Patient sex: M
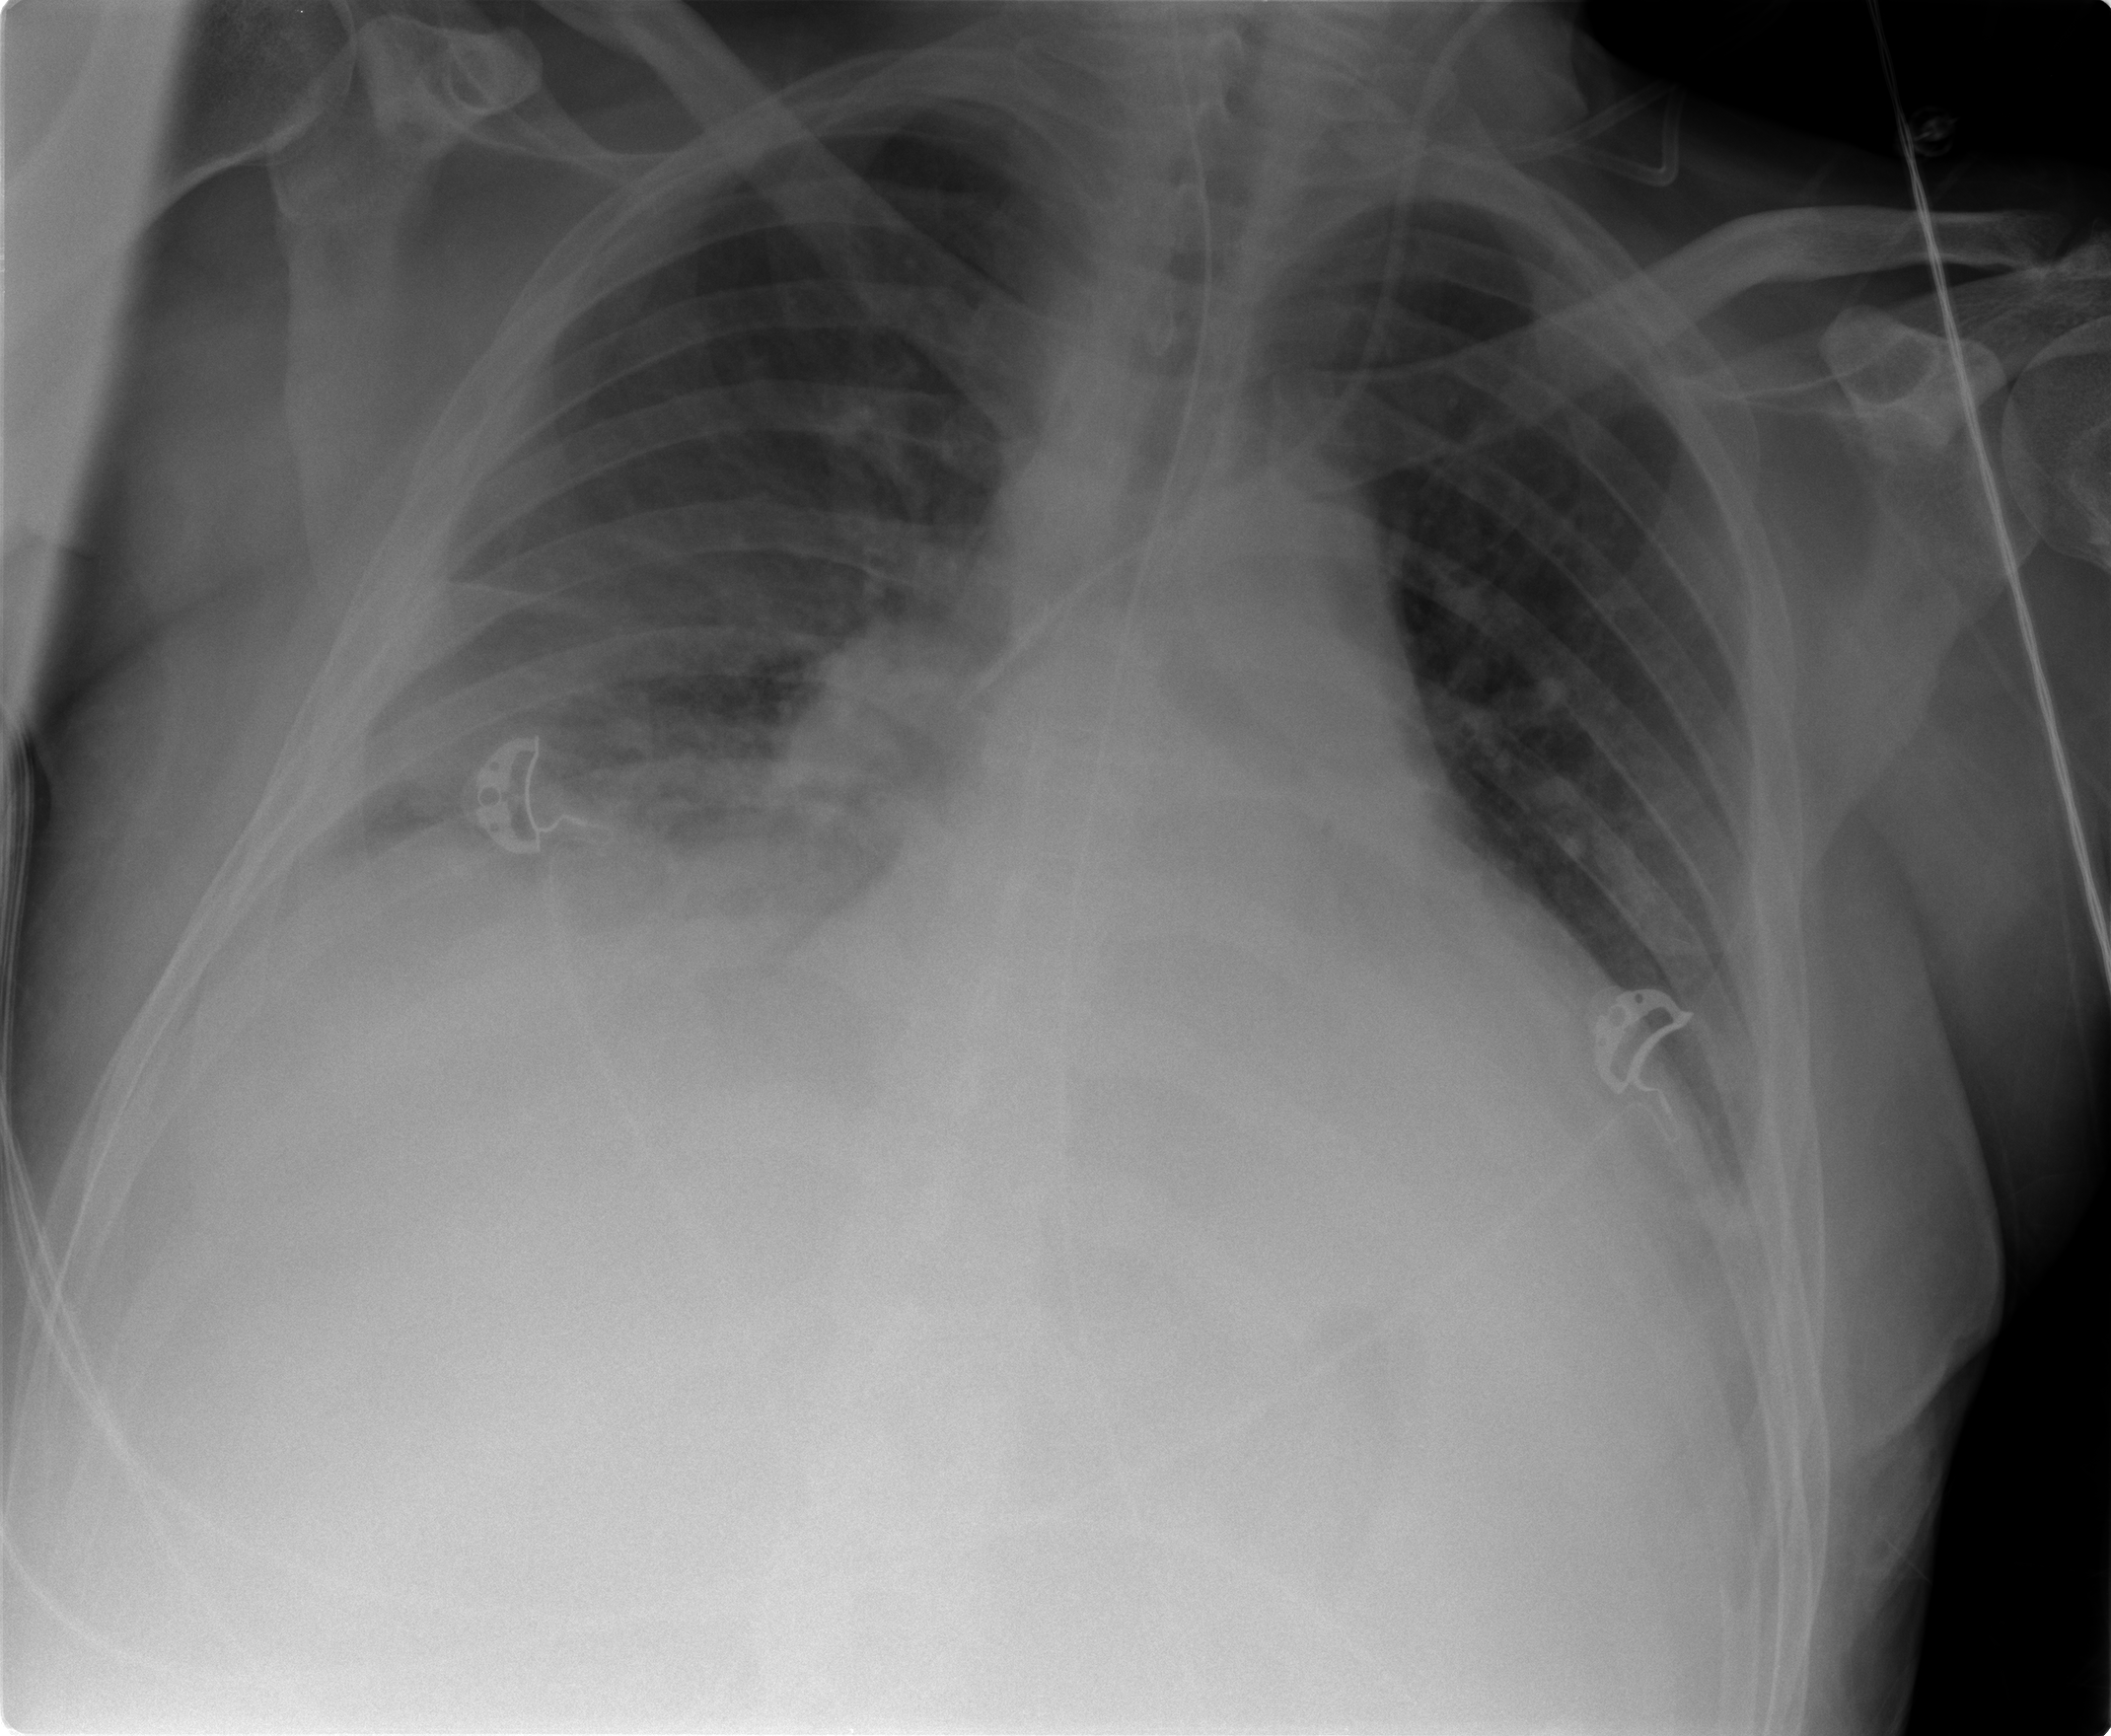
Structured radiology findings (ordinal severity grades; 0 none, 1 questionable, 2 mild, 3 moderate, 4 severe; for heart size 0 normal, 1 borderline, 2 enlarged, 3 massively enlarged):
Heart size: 2
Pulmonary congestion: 2
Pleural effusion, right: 3
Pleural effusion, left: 2
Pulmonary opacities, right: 2
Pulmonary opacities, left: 1
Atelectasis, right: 2
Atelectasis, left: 2